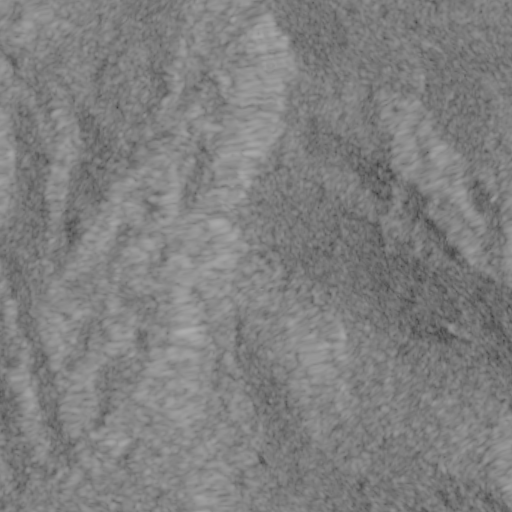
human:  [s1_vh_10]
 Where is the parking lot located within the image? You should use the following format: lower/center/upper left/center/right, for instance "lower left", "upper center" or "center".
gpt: The parking lot is located in the lower left of the image.
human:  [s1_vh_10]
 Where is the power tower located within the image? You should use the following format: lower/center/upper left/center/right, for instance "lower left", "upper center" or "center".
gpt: There is no power tower in the image.

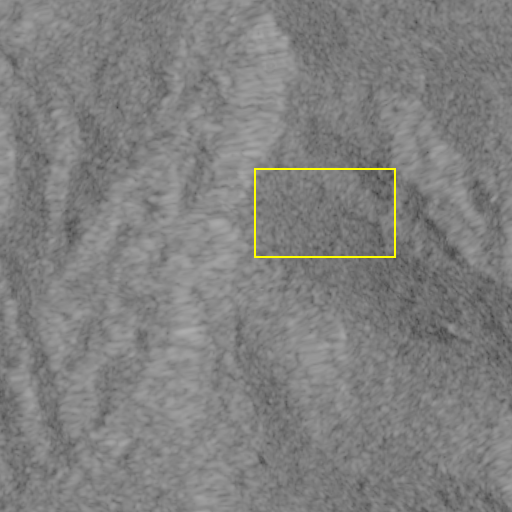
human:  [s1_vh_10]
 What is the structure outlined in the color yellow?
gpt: There is no yellow outline.
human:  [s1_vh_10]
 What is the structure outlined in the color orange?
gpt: There is no structure outlined in orange.